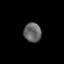
Tissue: lung
Cell type: Epithelial cells
Senescence score: 0.2402
Nuclear area (px): 326
Mean DAPI intensity: 101.534